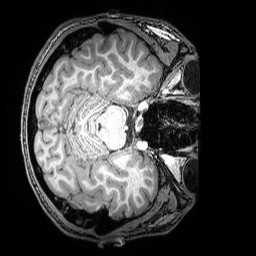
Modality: T1w
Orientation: axial
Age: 20
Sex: male
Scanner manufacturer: siemens
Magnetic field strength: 3 T
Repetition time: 2.53 s
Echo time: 0.00388 s